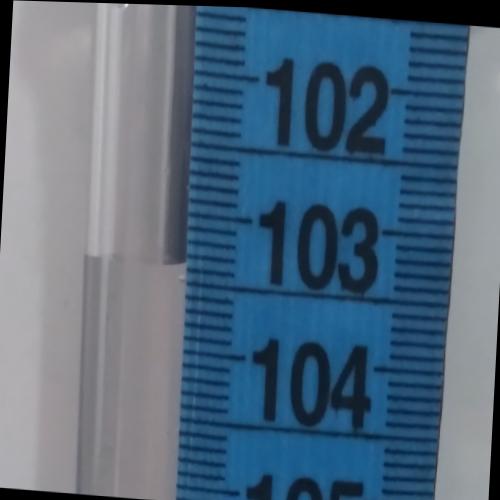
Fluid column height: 103.4 cm